Question: I'm trying to compare two dataframes (headers same in both of them)and highlighted the data which is not similar in both the frames .
Now I want to print those rows which are highlighted to an excel sheet keeping the headers. And I'm unable to do that

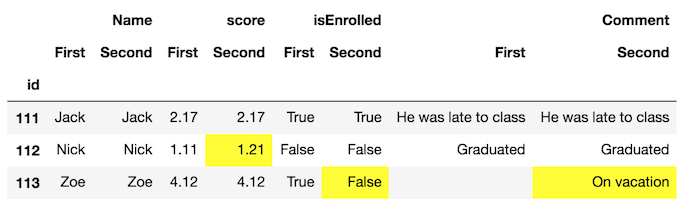
Answer: You can check for differences by comparing each element of each corresponding row (here I use the unique 'id' column to find corresponding rows). If there is a difference you can append it to a new dataframe. Finally save the new dataframe to excel format.
'''
df_differnt_rows = pd.DataFrame(columns=['id','B','C'])
df1 = pd.DataFrame([[1,2,3],[2,2,3],[3,2,3]], columns=['id','B','C'])
df2 = pd.DataFrame([[1,2,3],[2,"different",2],[3,2,3]], columns=['id','B','C'])
for i, row in df1.iterrows():
compare_row = df2.loc[df2['id'] == row['id']].iloc[0]
if all(row == compare_row):
continue
df_differnt_rows = df_differnt_rows.append(compare_row)
'''
This produces another df that has all the rows that are different between df1 and df2.
'''
print(df_differnt_rows)
id B C
1 2 different 2
'''
Save using '.to_excel()' method:
'''
df_differnt_rows.to_excel('df_differnt_rows.xlsx')
'''
Check out <URL> if you want to highlight cells in the excel file.